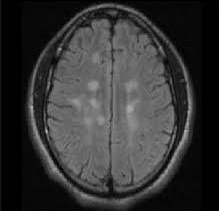
Label: notumor